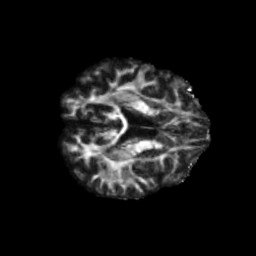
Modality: FA
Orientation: axial
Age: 78
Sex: female
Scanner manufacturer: siemens
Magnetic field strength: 3 T
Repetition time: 5.47 s
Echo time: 0.0854 s